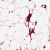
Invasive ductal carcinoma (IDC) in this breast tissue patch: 0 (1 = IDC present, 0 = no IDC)